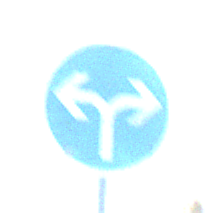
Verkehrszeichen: VorgeschriebeneFahrtrichtungRechtsOderLinks
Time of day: MorningAfternoon
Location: Outdoor (Nature)
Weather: Clear
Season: Autumn
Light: Natural